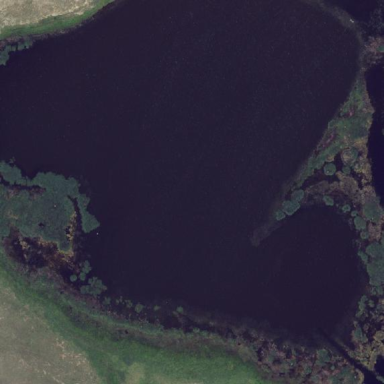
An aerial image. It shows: Serene lake.